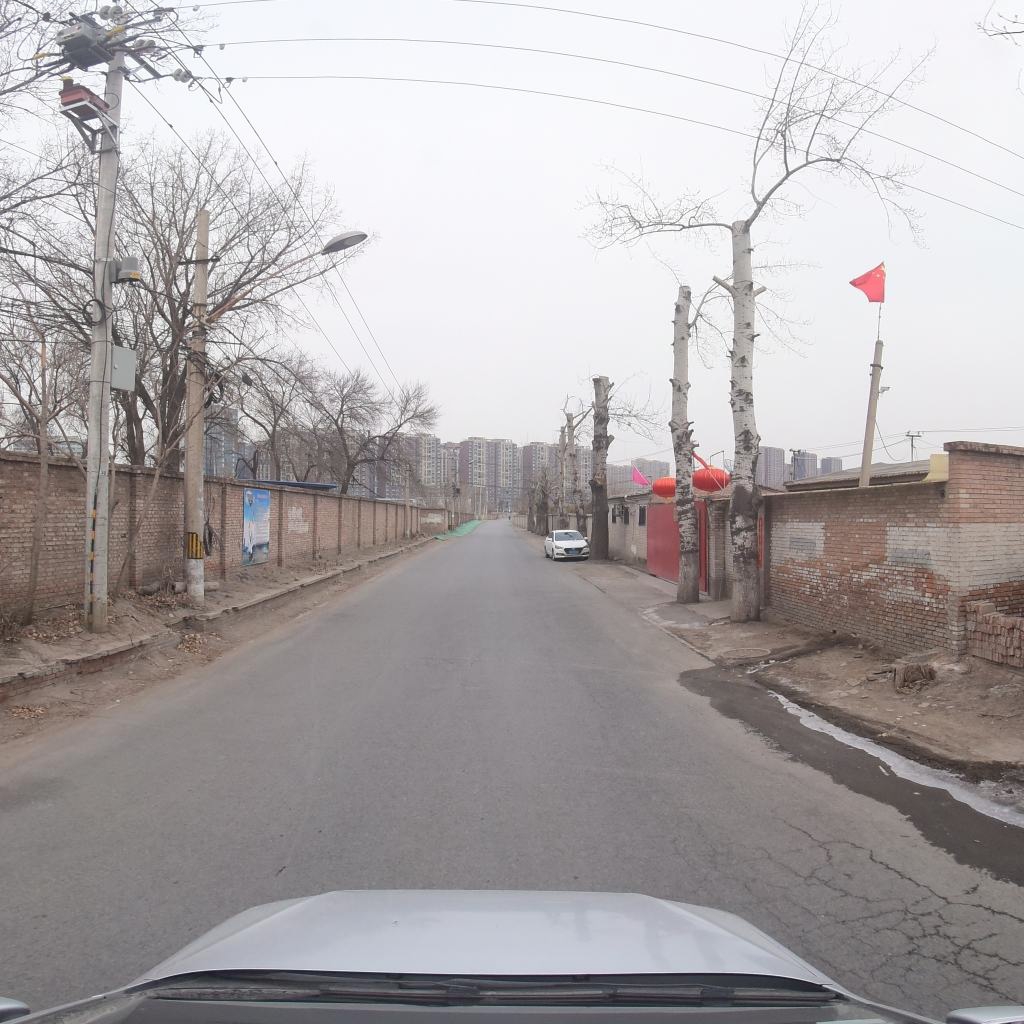
Region: Fengtai
Road damage annotations: manhole cover, alligator crack